Interaction volume radius: 5 \u00c5
Interaction volume height: 15 \u00c5
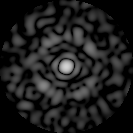
Disorder parameter: 0.8416